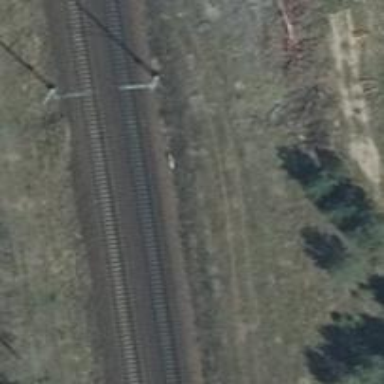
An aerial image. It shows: Signal light at railway crossing.